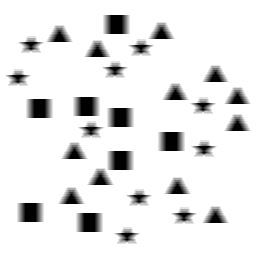
Squares: 8
Triangles: 12
Stars: 10
Total shapes: 30